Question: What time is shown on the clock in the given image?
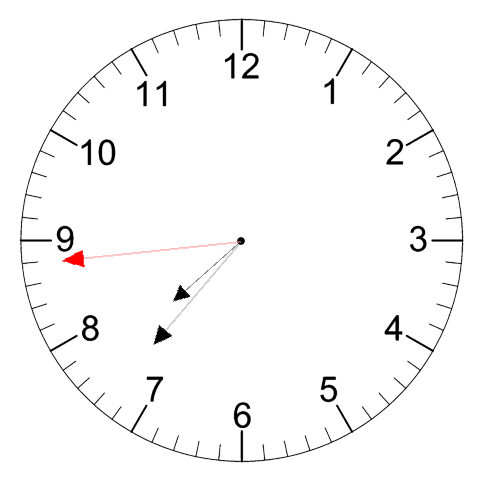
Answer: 07:36:44